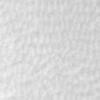
Label: no_change